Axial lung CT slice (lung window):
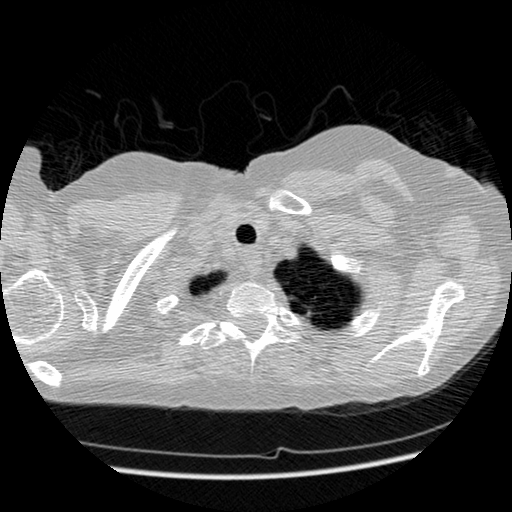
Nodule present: no